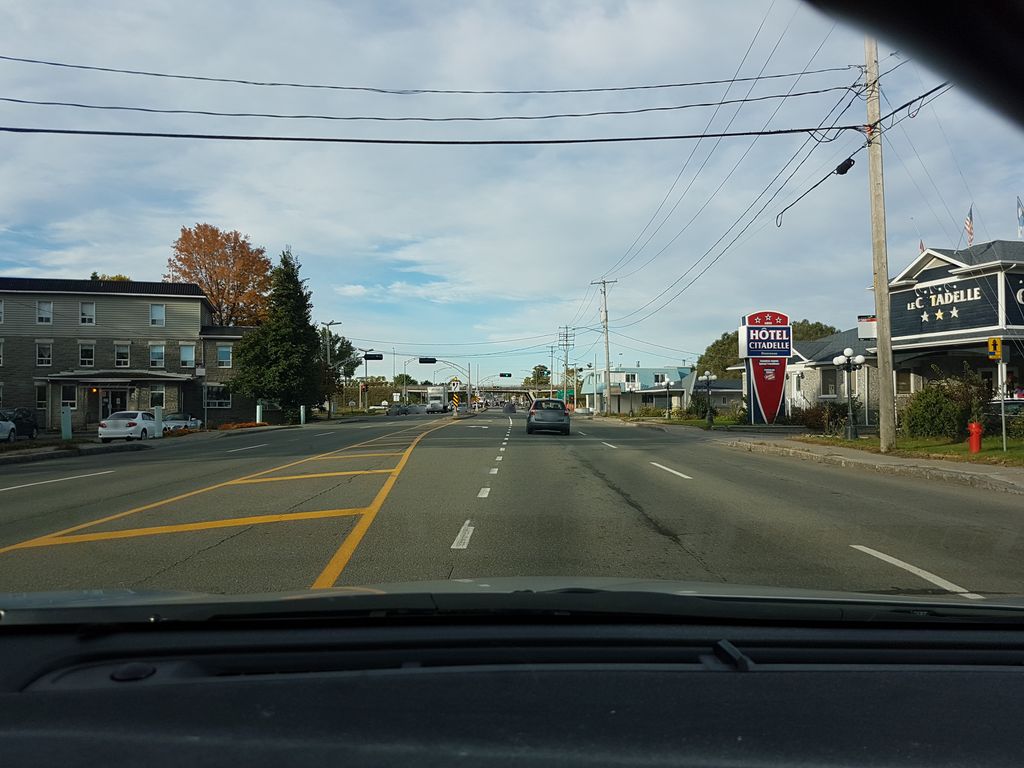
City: quebec_city